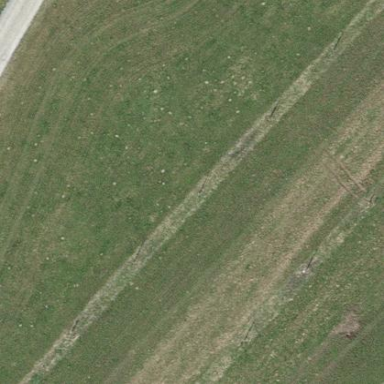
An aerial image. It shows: Fence.